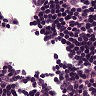
Metastatic tissue present: no